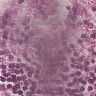
Metastatic tissue present: no